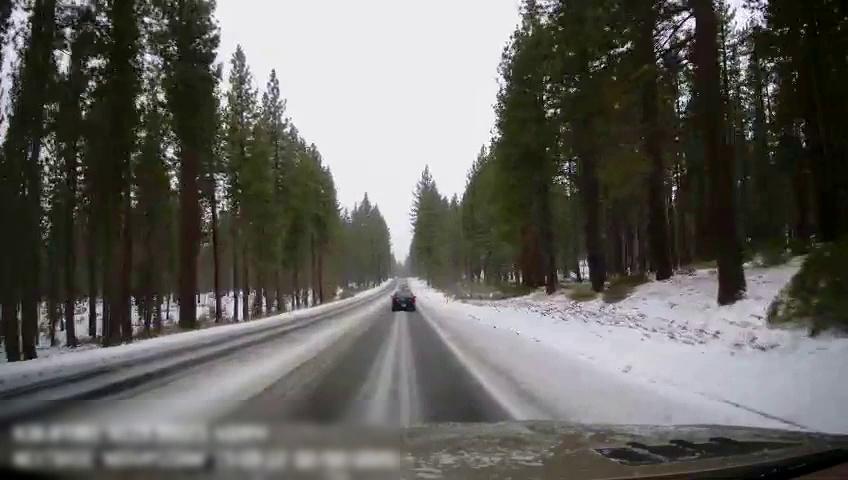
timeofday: Day
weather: Snowy
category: Drivable Space
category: Vehicles | Car
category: Lanes | Current Lane